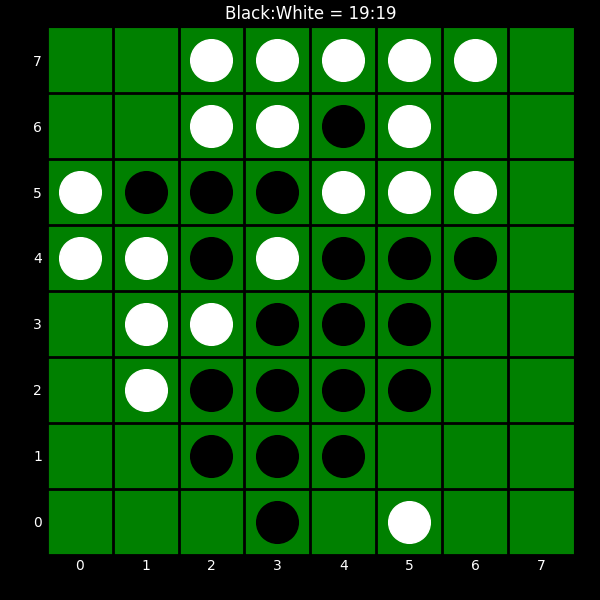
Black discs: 19
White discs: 19